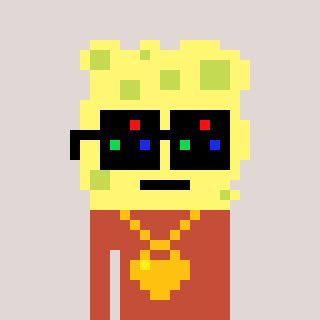
a pixel art character with square black sunglasses, a sponge-shaped head and a rust-colored body on a warm background